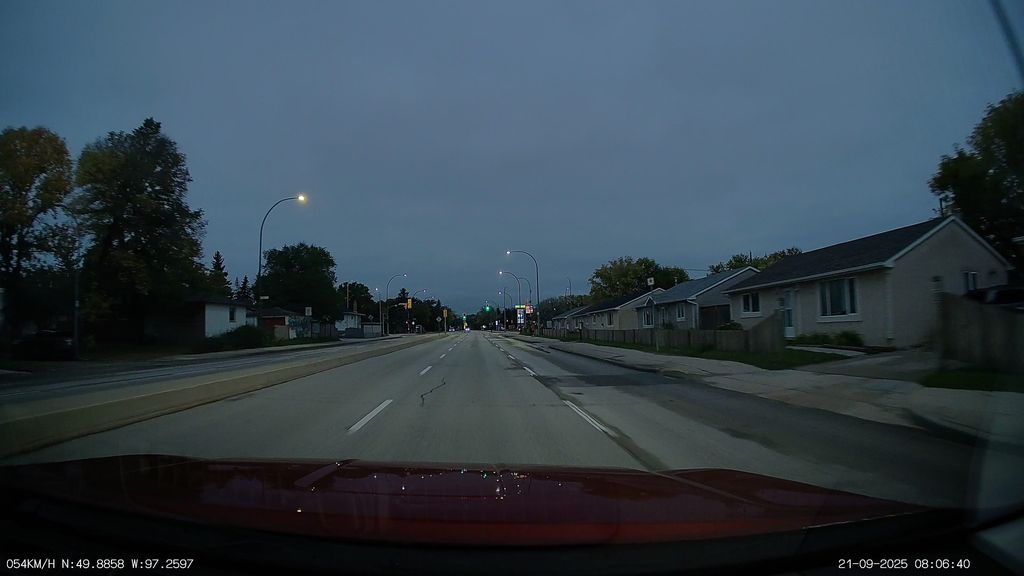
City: winnipeg